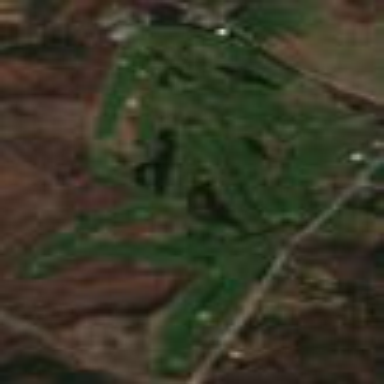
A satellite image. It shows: Golf course surrounded by greenery.